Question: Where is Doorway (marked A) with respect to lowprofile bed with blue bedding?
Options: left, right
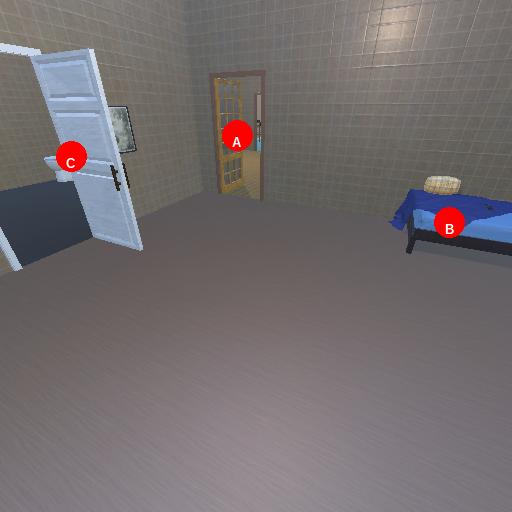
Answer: left